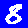
Digit: 8